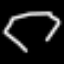
Label: diamond